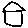
Label: house